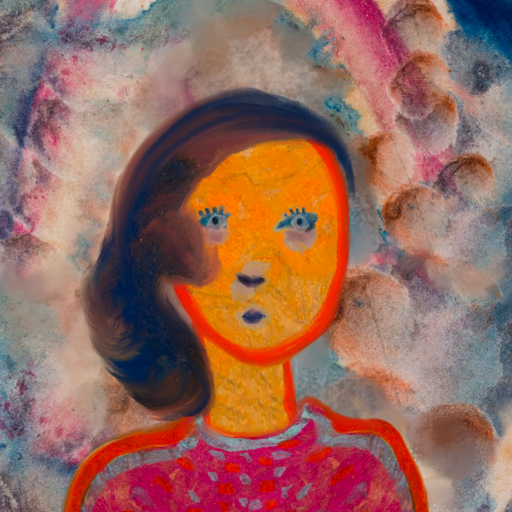
Background: Rupkatha, Head And Neck Front: Sisters, Face Front: Hill_Girl, Bust: Sisters, Hair Front: Mother_And_Son_Son, Head Accessory: Blank, Second Necklace: Blank, Necklace: Blank, Baby: Blank